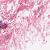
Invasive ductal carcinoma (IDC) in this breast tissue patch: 0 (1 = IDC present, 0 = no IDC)